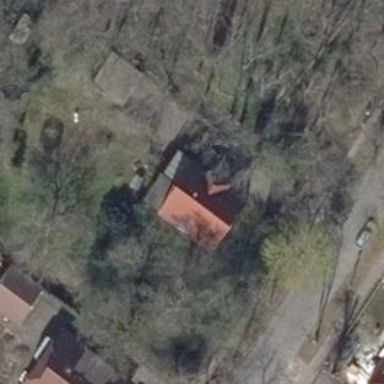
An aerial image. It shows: Detached building with gabled roof.